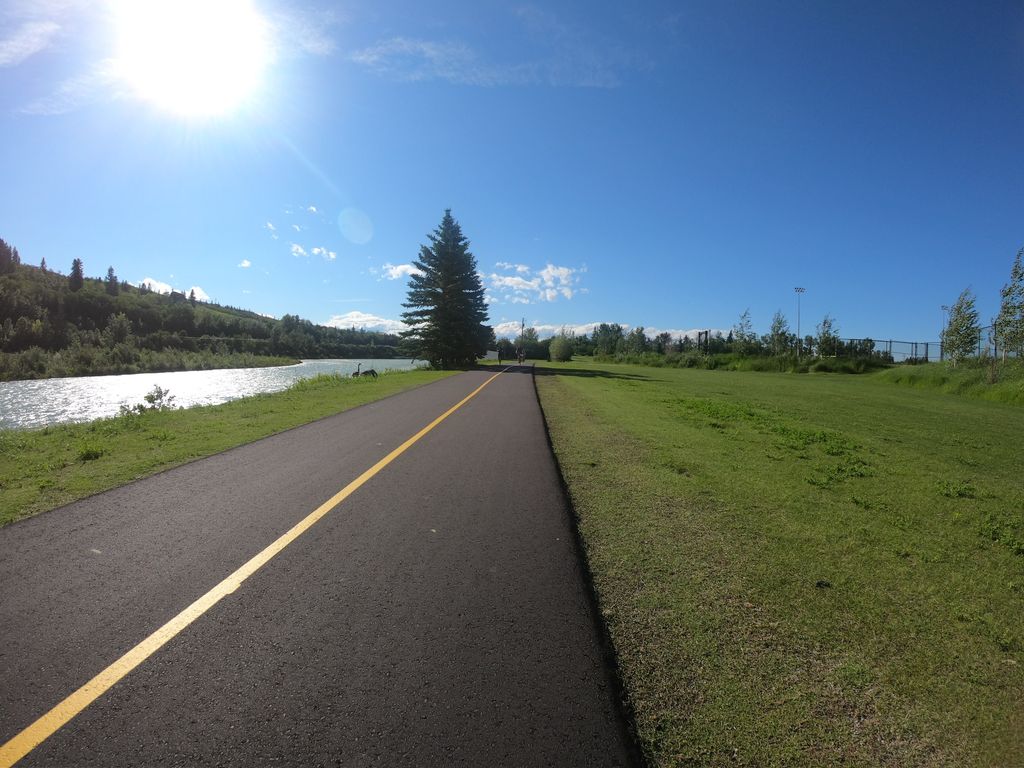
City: calgary